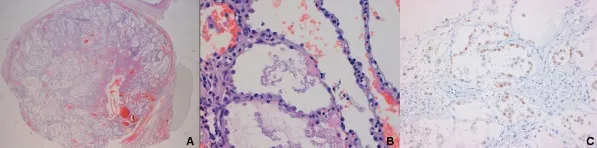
Histolpathological findings. Figure 2A and B: Haematoxilin-eosin stain of the lesion at 4x and 10x original magnification respectively. Figure 2C: Strong immunoreactivity in epithelial cuboidal cells for TTF-1 antibody (10x original magnification).
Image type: pathology (immunostaining)